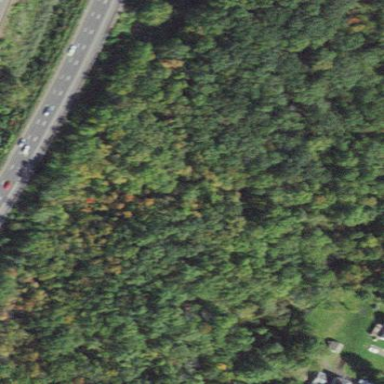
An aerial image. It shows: Existing Preserved Open Space in woodland area.